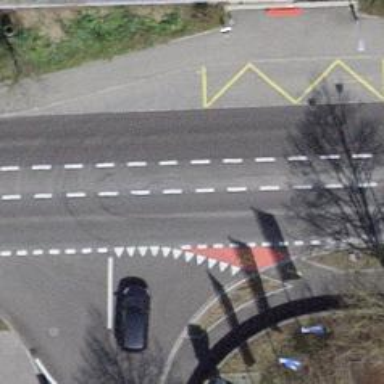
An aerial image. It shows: Bus stop with designated stop position for public transport.